Aerial crown-view tile of a tropical tree (Barro Colorado Island, Panama), acquired 20250818:
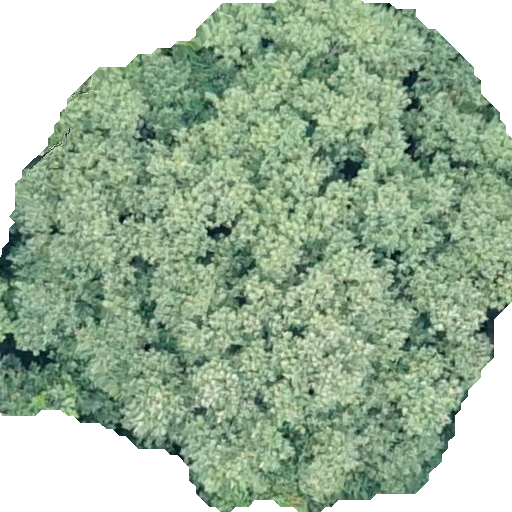
Species: Hieronyma alchorneoides
GBIF accepted scientific name: Hieronyma alchorneoides
Crown area: 310.409 m²